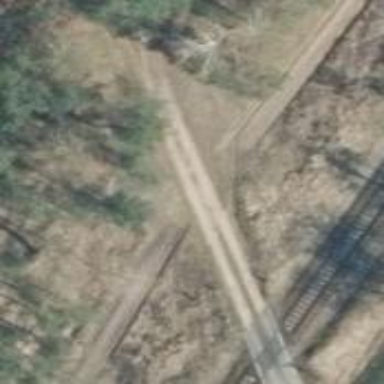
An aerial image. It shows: Gravel track with grade3 tracktype.